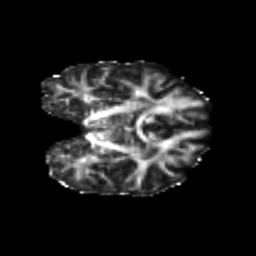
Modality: FA
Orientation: coronal
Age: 22
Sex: female
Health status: healthy
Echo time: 0.074 s